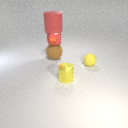
large red rubber cylinder above small red metal cube